Interaction volume radius: 5 \u00c5
Interaction volume height: 10 \u00c5
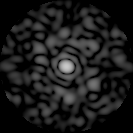
Disorder parameter: 0.8431